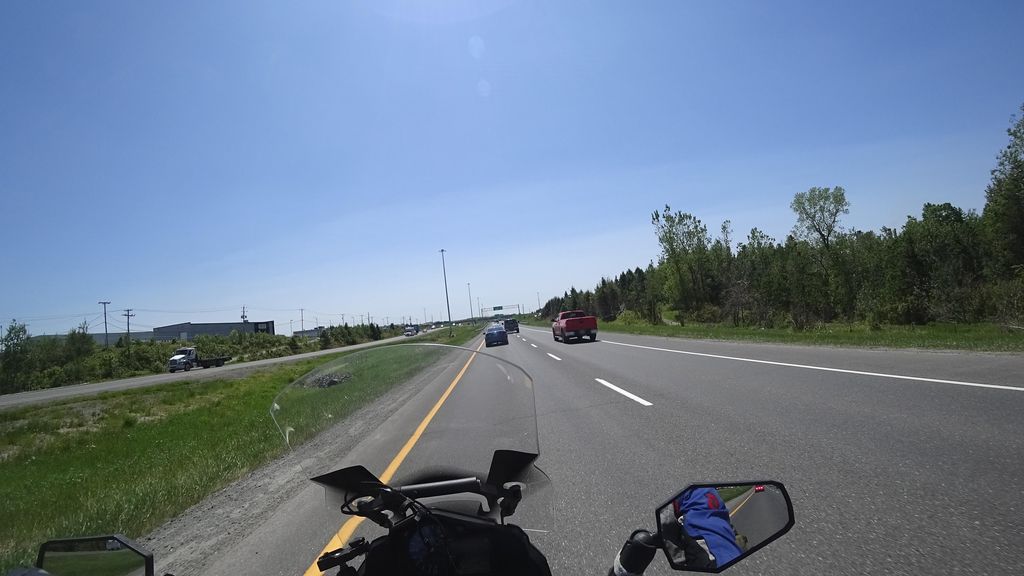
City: quebec_city